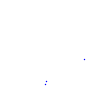
Particle: kaon